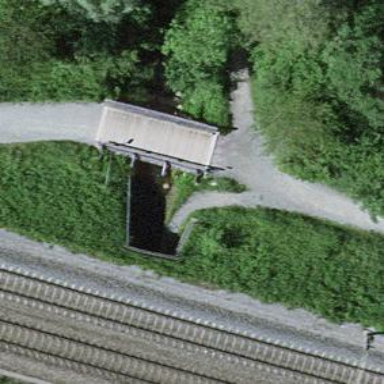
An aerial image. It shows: Path that goes through tunnel.